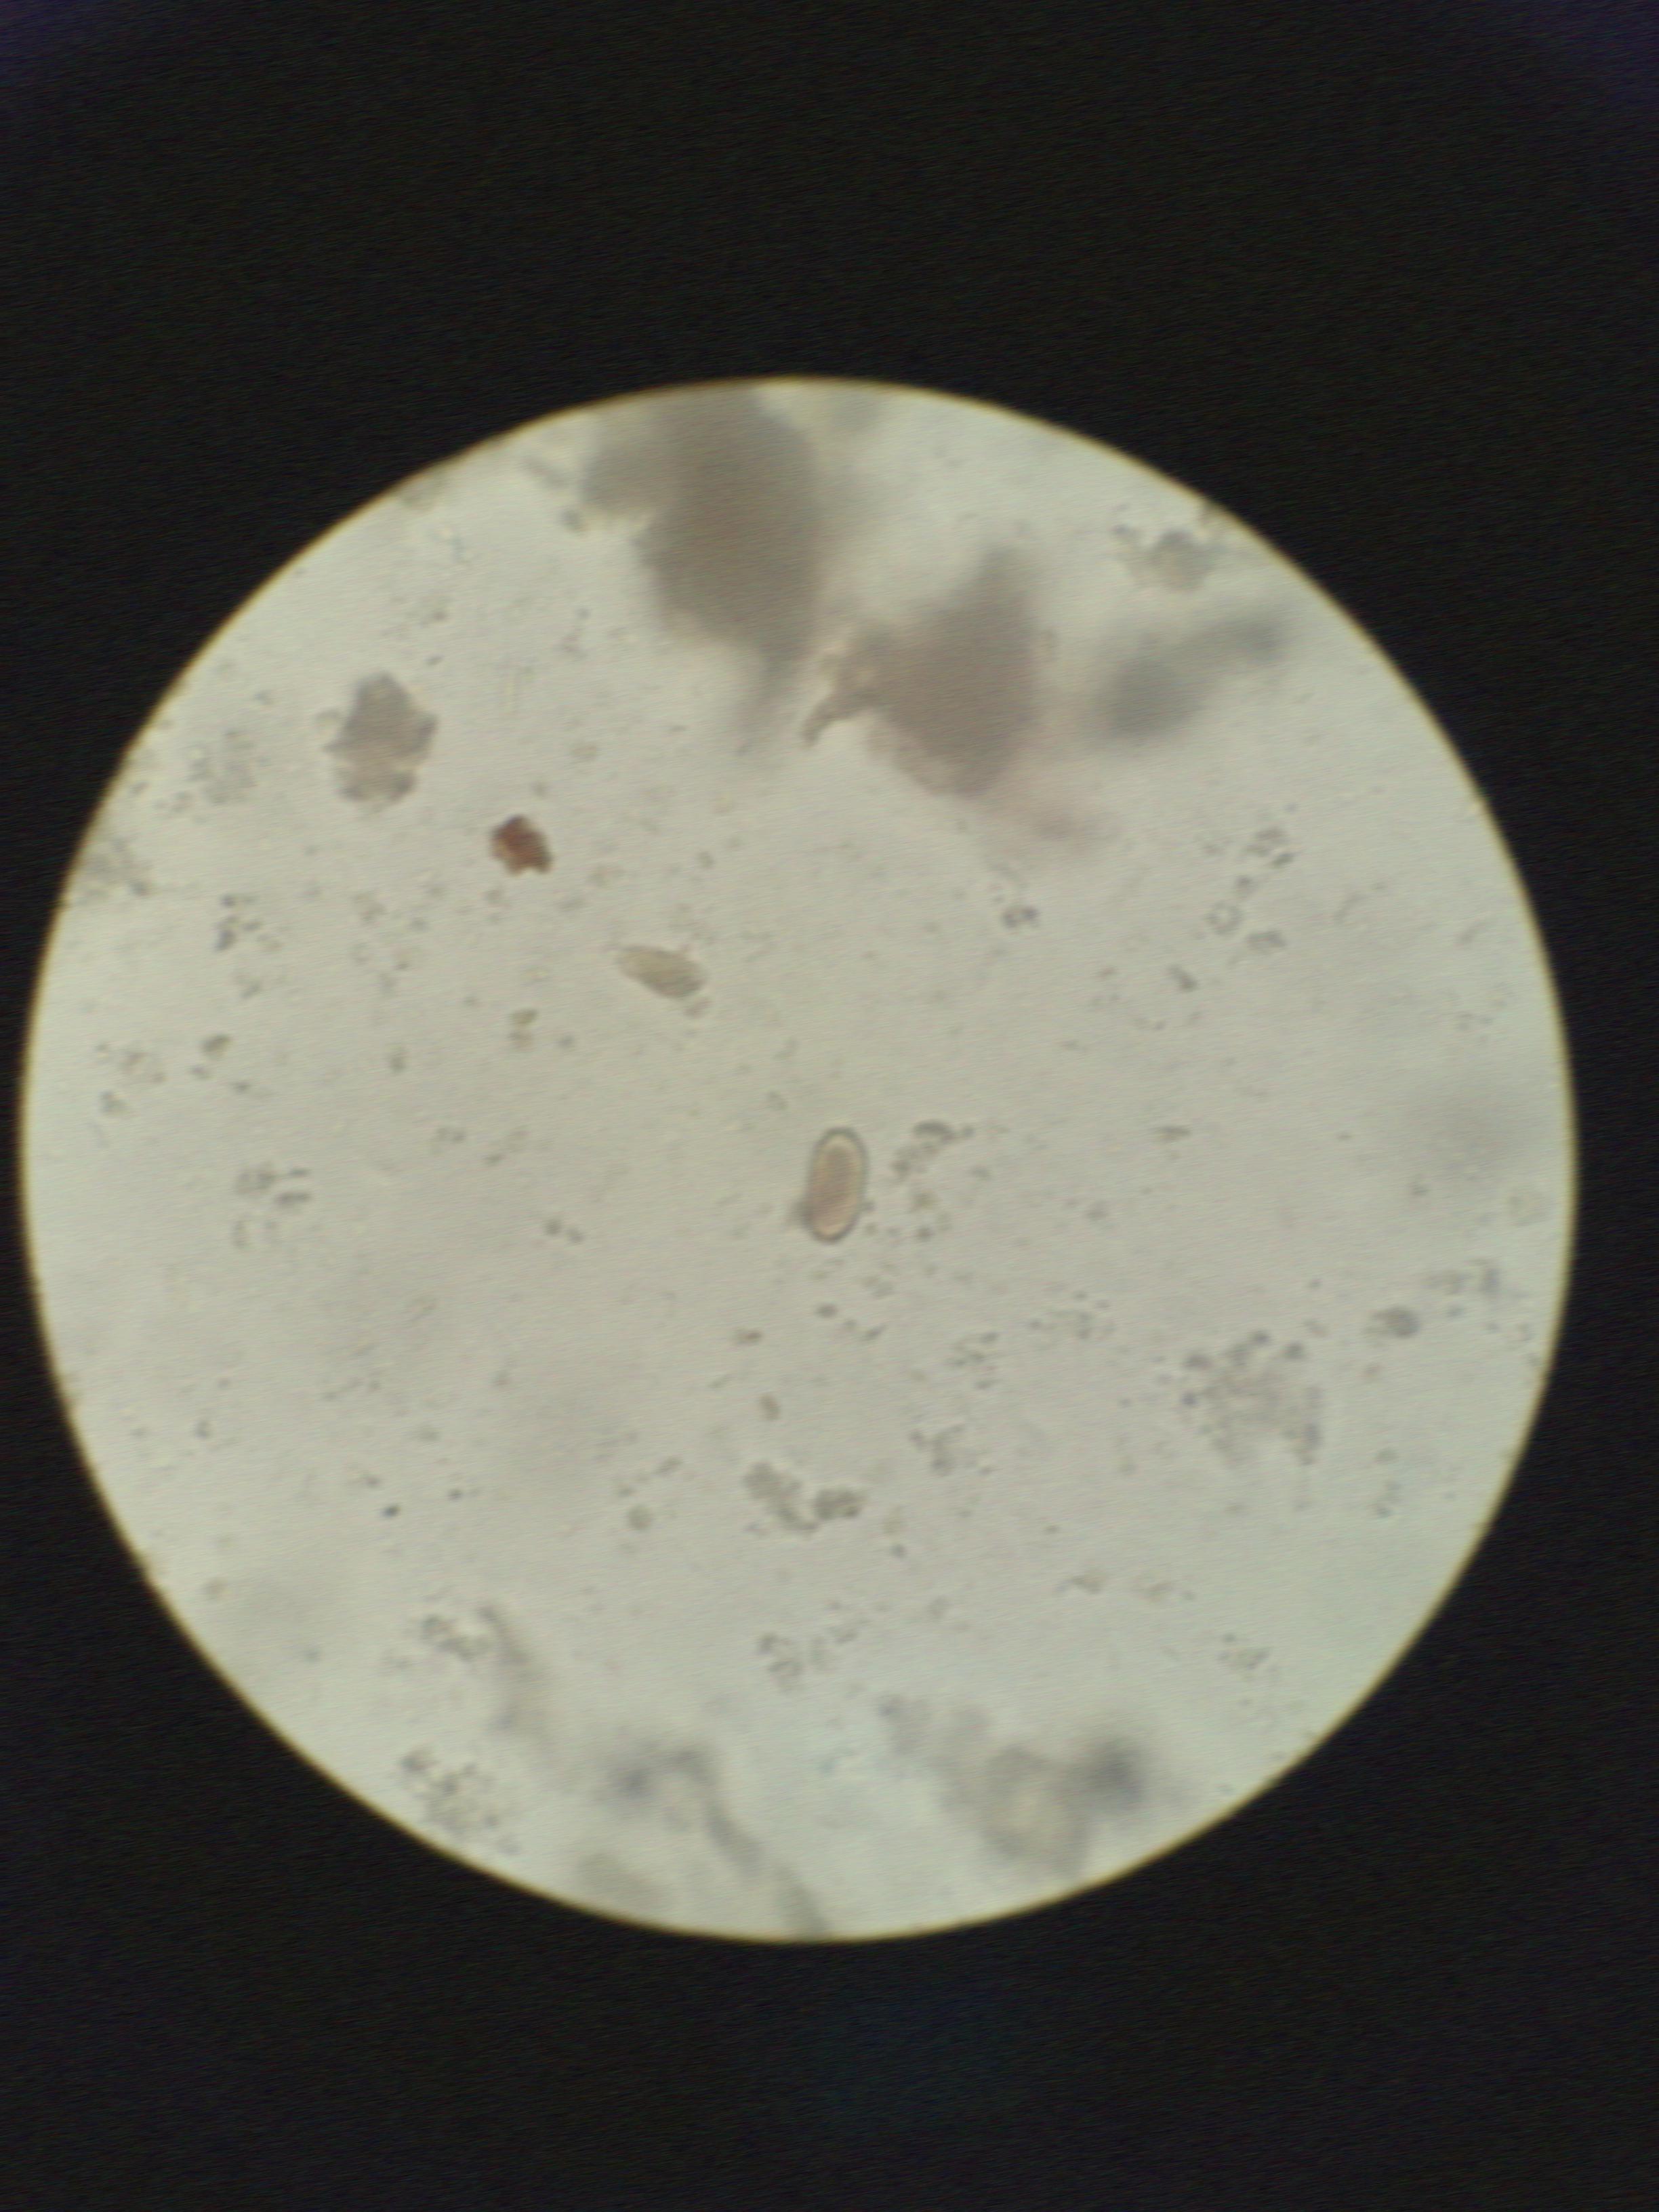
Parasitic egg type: Capillaria philippinensis